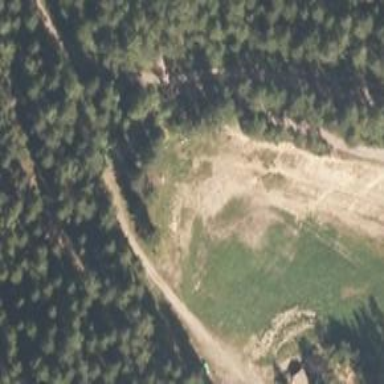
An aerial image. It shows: Disc golf basket.